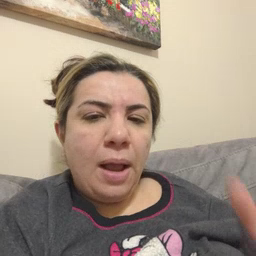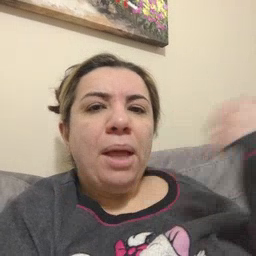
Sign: better